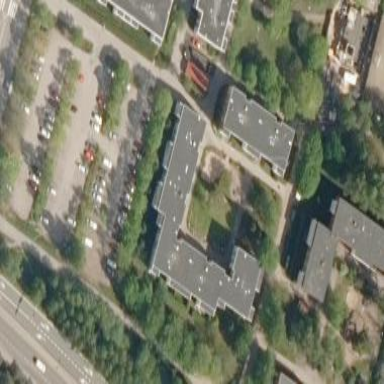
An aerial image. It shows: Residential apartments building.